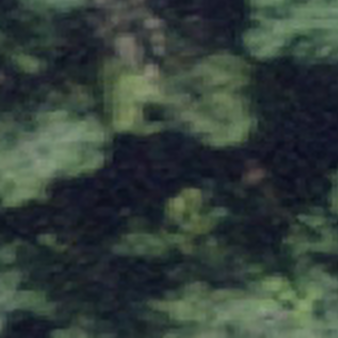
Label: other